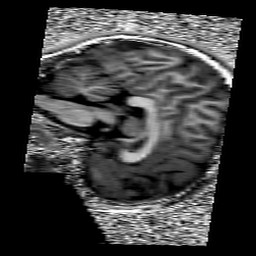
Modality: UNIT1
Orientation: sagittal
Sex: female
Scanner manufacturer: siemens
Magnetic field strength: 3 T
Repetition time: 5 s
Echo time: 0.00368 s